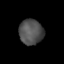
Tissue: lung
Cell type: Endothelial cells
Senescence score: 0.6451
Nuclear area (px): 600
Mean DAPI intensity: 80.227